Interaction volume radius: 5 \u00c5
Interaction volume height: 15 \u00c5
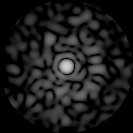
Disorder parameter: 0.8726